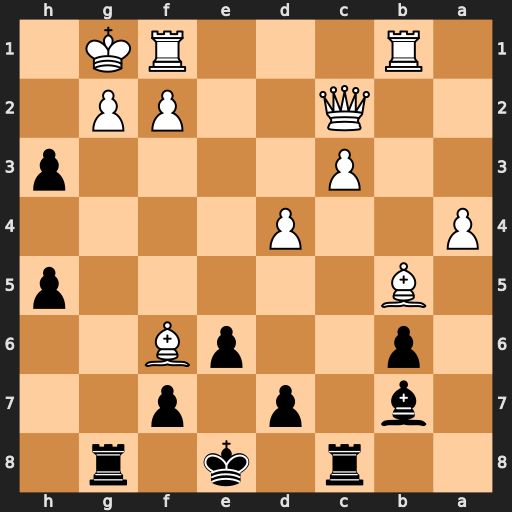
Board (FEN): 2r1k1r1/1b1p1p2/1p2pB2/1B5p/P2P4/2P4p/2Q2PP1/1R3RK1
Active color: b
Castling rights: -
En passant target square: -
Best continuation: Rxg2+ Kh1 Rxf2+ Kg1 Rxc2